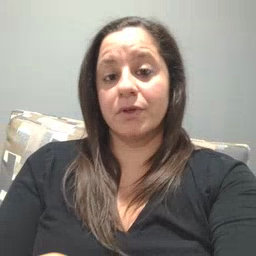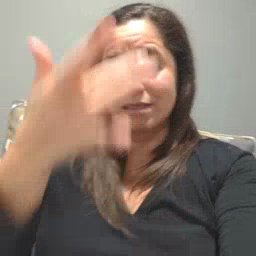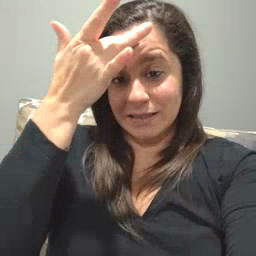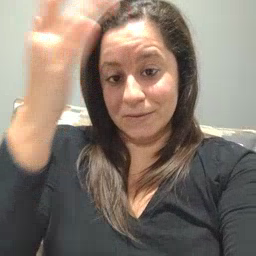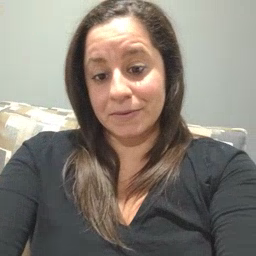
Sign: sick